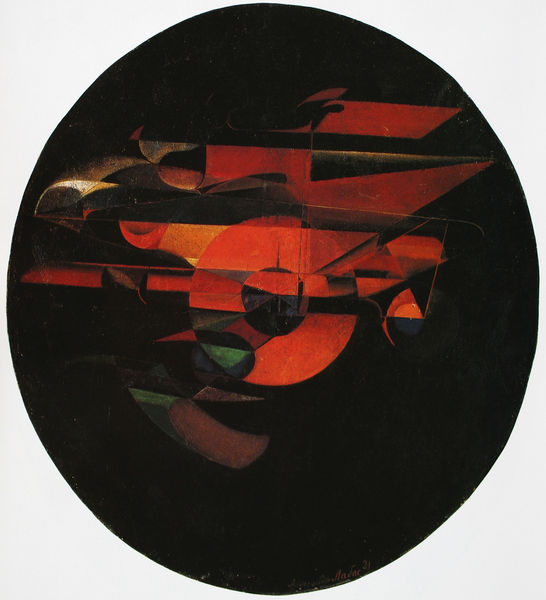
Titel: Abstrakte Komposition
Künstler: Alexander Labas
Standort: Moskau
Institution: Sammlung Labas
Schlagwörter: blau, dunkel, gemälde, schatten, weiß, grün, komposition, kubismus, kubistisch, braun, hintergrund, licht, orange, schwarz, rot, instrument, musik, kreis, oval, rund, ecke, abstrakt, flächen, formen, lila, violett, linien, figuren, leuchten, spiel, schweben, bedrohlich, kreise, kotrast, leuchtend, geometrie, moderne kunst, hell dunkel kontrast, zentriert, ausschnitte, miro, überschneidung, waagrechte